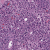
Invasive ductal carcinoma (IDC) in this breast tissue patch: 1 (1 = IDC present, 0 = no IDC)